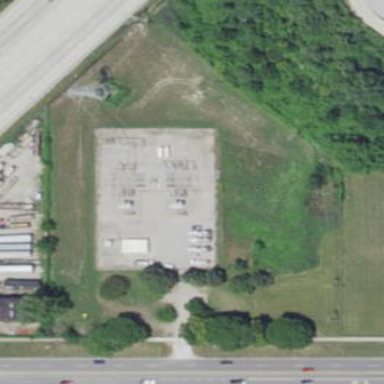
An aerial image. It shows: Fenced power substation at the transmission level.